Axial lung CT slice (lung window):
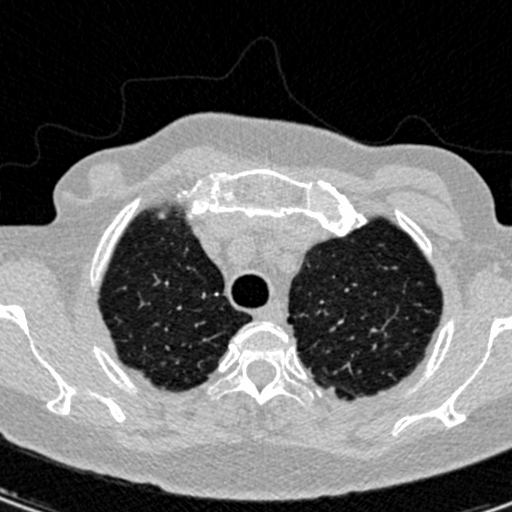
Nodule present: no